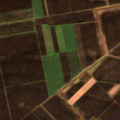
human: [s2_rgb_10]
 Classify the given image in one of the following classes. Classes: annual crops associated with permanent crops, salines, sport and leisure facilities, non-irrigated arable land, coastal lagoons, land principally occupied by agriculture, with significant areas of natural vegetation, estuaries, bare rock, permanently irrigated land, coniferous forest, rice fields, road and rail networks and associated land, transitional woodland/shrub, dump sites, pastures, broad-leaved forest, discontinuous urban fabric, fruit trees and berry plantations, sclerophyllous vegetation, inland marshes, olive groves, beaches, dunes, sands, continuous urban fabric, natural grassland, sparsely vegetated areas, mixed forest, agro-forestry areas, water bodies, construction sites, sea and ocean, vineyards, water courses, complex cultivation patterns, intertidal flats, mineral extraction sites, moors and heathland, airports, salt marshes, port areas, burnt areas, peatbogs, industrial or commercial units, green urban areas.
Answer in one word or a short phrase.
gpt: non-irrigated arable land